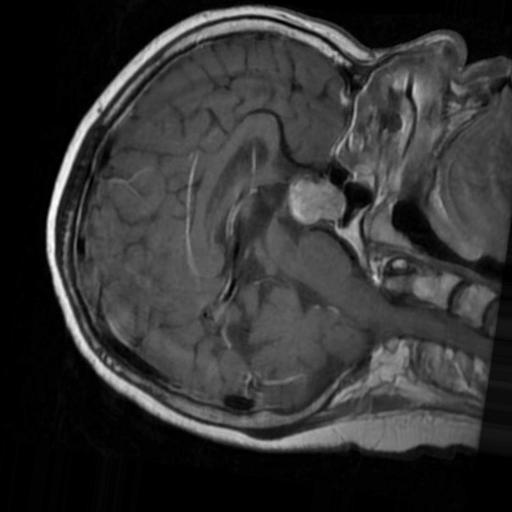
Label: brain_tumor